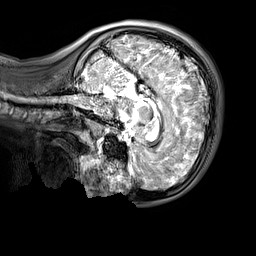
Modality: T2w
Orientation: sagittal
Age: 10
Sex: female
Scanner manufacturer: siemens
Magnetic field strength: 3 T
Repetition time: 3.2 s
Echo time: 0.408 s